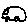
Label: car